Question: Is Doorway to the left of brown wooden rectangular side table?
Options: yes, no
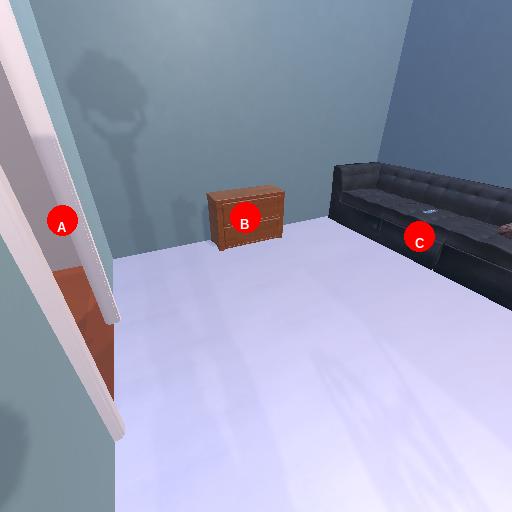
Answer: yes